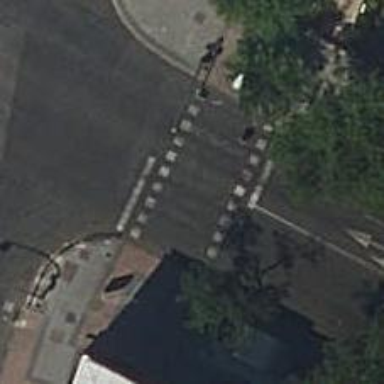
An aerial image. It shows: Road crossing with traffic signals.